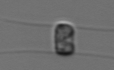
Label: Chaetoceros_similis